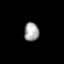
Tissue: prostate
Cell type: Fibroblasts
Senescence score: 0.7525
Nuclear area (px): 273
Mean DAPI intensity: 162.136